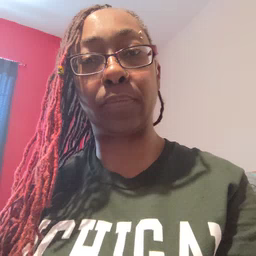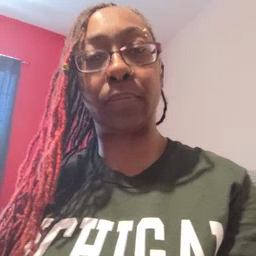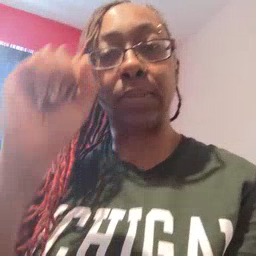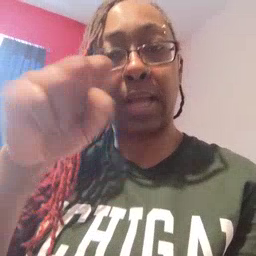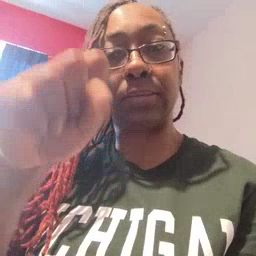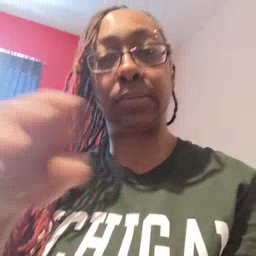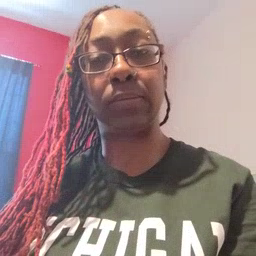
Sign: yes